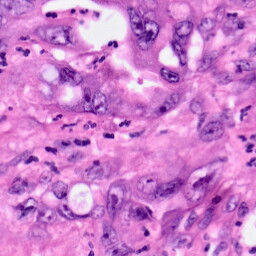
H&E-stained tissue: Pancreatic